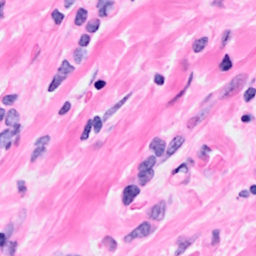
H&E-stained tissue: Breast